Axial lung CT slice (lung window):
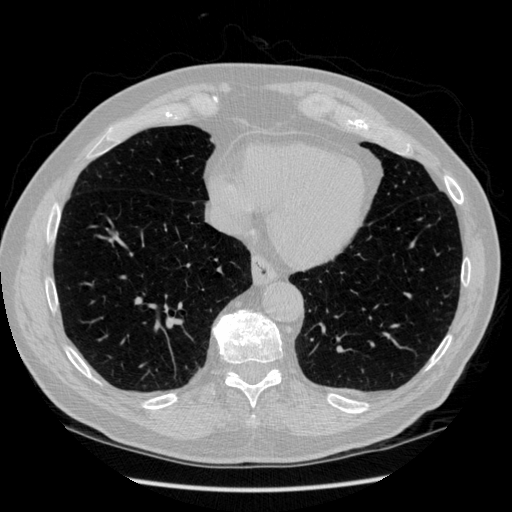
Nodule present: no